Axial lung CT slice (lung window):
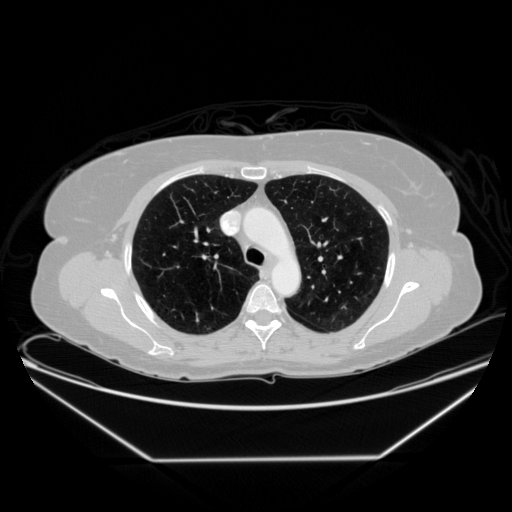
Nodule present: no